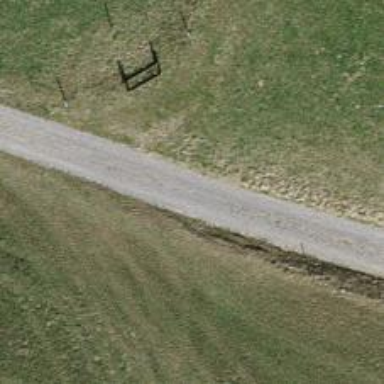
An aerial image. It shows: Track with ground surface of grade2.